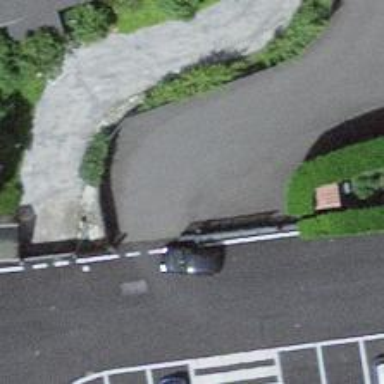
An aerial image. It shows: Gate.